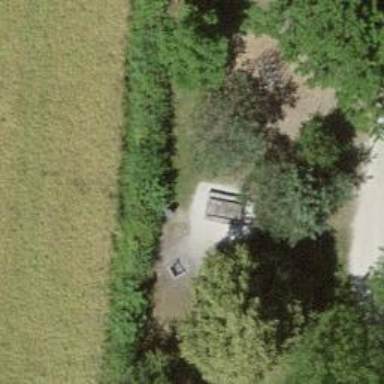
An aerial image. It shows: Picnic table located in leisure land area.